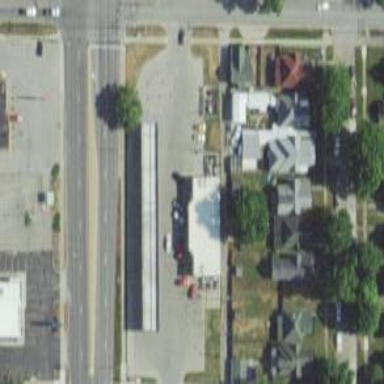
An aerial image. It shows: Convenience shop.